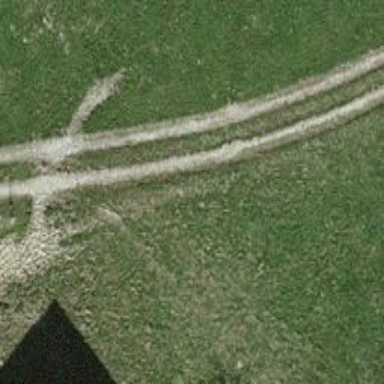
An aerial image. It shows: Track with grade5 tracktype.